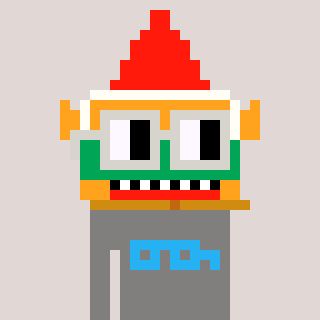
a pixel art character with square light gray glasses, a gnome-shaped head and a bluegrey-colored body on a warm background